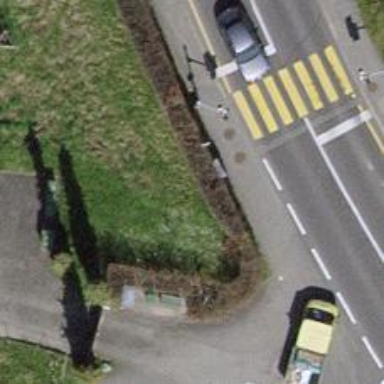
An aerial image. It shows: Bus stop with platform for public transport.